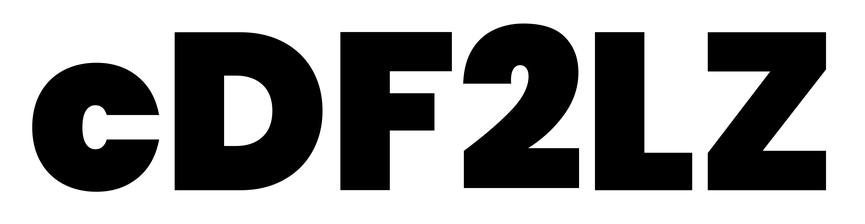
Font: Poppins-Black